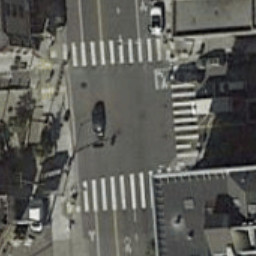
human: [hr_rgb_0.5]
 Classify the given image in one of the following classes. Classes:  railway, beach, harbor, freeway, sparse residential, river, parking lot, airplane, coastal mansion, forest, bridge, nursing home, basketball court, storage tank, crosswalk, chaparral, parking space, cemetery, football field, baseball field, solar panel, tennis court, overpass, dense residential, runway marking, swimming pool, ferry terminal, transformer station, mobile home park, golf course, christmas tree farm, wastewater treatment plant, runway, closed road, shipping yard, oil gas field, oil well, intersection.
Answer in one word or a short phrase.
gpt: crosswalk